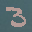
Label: 3